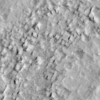
Label: not_dusty